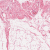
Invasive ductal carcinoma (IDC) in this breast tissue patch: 0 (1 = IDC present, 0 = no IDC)